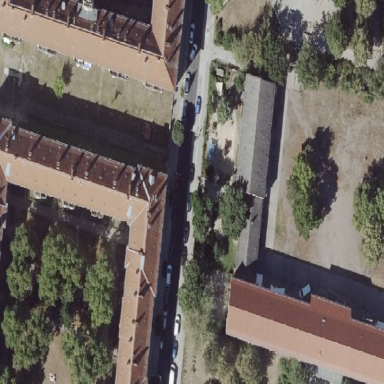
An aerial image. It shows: Gabled roof adorns the apartments building.